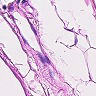
Metastatic tissue present: no